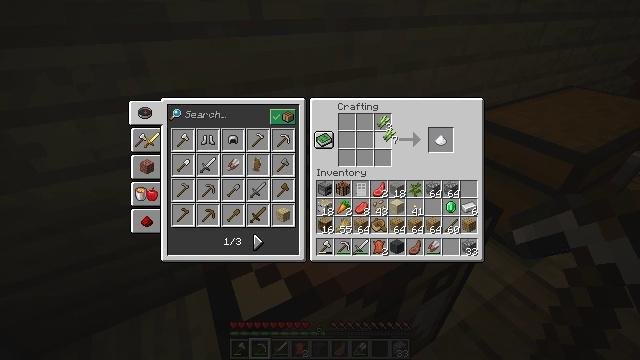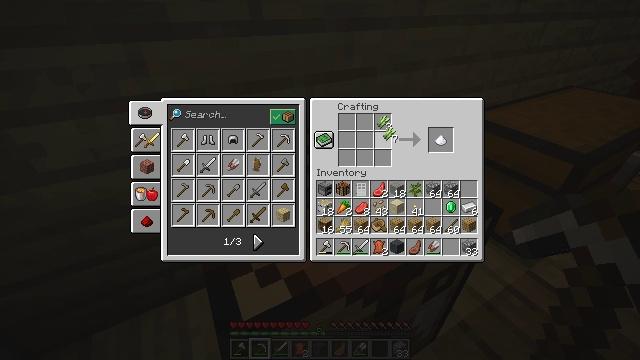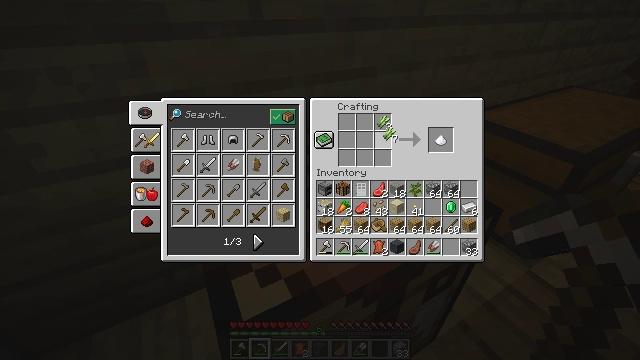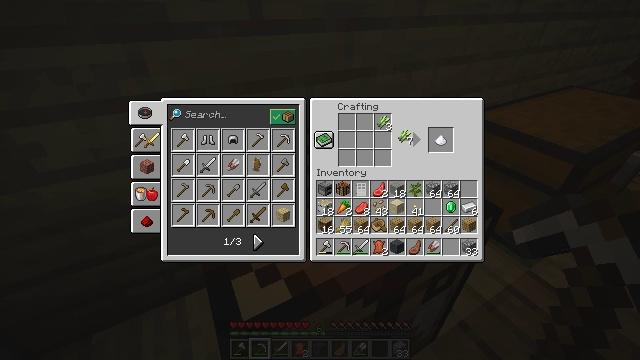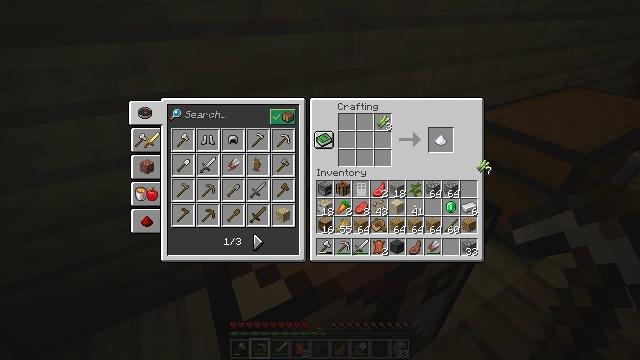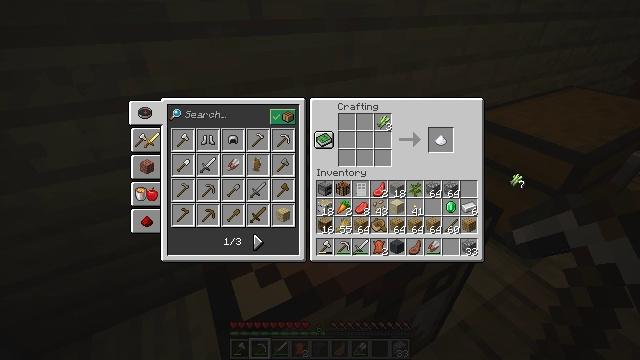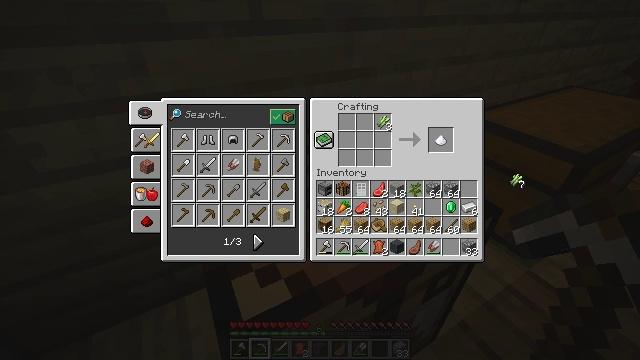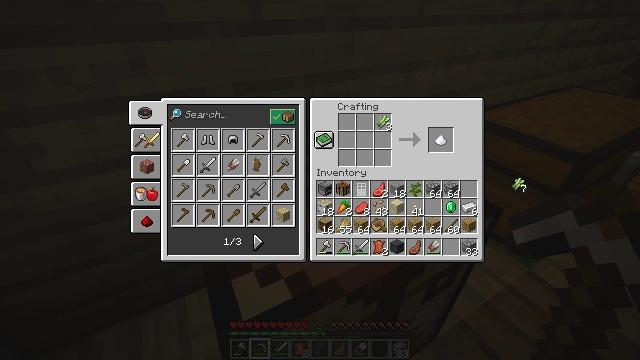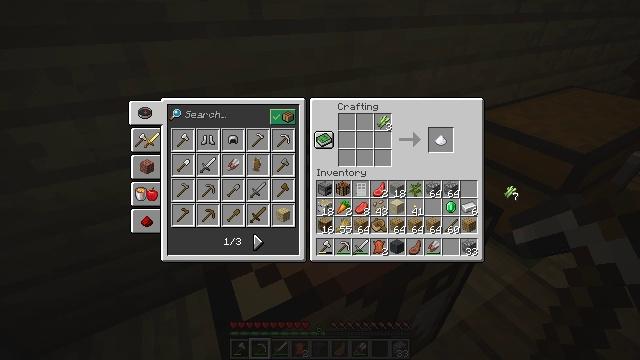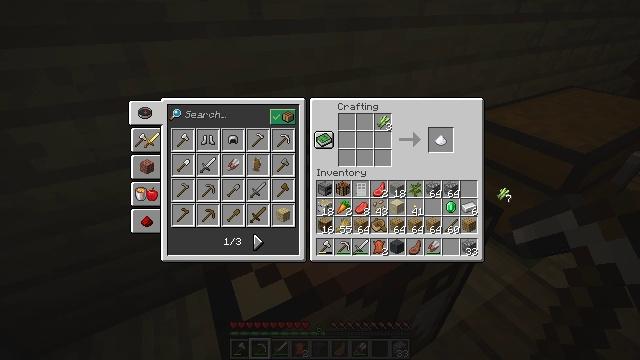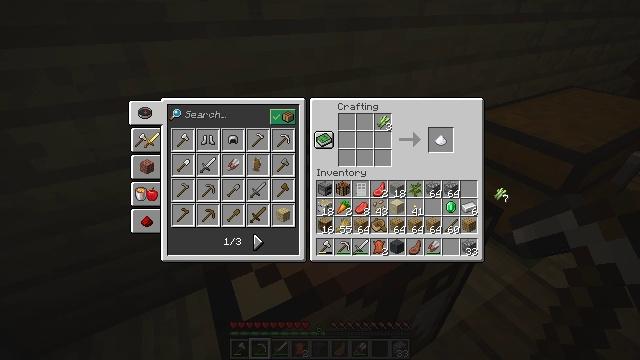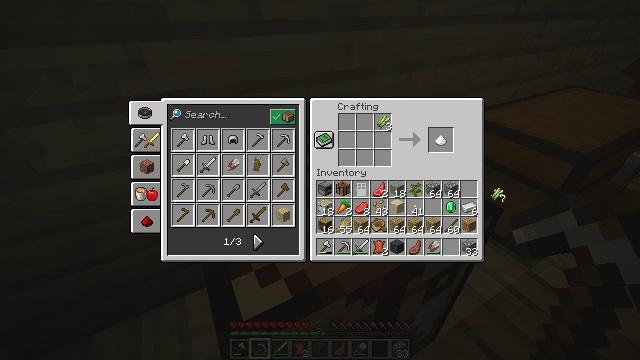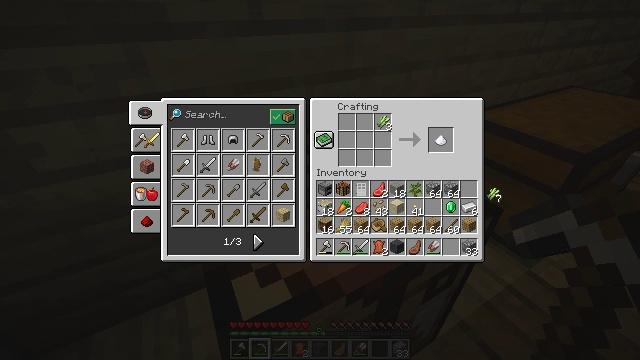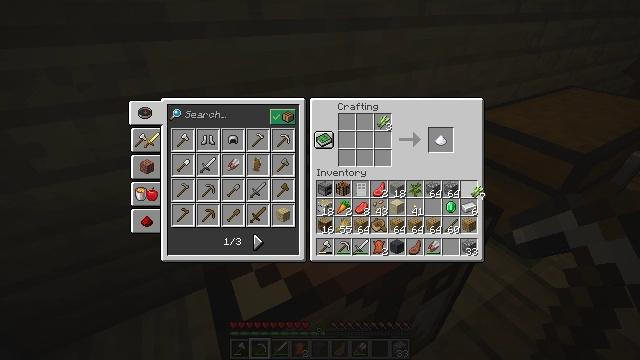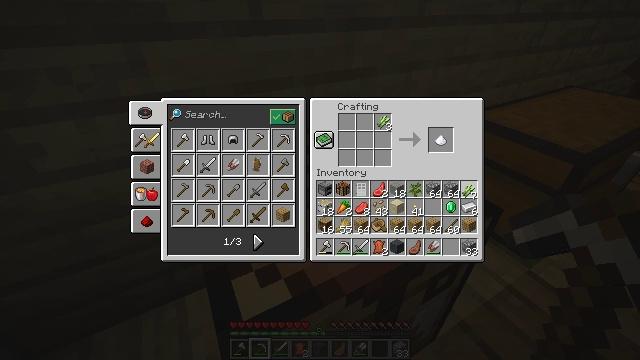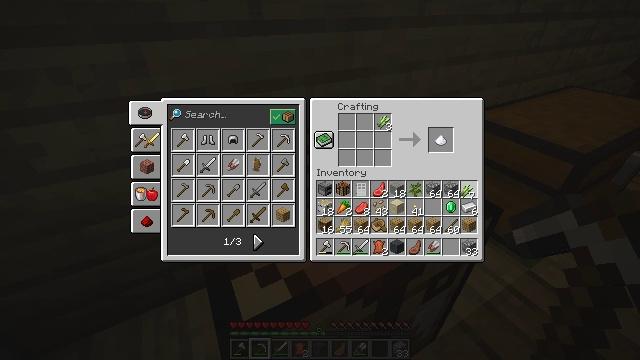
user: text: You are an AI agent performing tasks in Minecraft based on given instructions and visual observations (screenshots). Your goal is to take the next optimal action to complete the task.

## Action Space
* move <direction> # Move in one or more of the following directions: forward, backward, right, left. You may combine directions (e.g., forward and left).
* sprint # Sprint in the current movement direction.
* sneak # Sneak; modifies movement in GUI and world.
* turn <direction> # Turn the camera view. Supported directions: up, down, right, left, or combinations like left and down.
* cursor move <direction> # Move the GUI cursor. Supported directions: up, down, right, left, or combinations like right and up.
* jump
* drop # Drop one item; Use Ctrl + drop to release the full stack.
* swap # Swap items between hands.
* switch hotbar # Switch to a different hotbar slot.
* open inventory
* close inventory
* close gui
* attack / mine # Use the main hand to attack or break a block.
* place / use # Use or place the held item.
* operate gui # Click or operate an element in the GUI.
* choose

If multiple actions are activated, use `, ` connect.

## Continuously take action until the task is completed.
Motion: motion action
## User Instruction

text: Create sugar from sugarcane.
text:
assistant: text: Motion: no_op
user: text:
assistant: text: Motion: no_op
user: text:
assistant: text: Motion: cursor move right
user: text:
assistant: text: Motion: cursor move right and down
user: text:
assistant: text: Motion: cursor move right and down
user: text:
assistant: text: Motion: no_op
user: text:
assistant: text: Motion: no_op
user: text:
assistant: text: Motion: cursor move left and down
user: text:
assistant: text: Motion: cursor move left
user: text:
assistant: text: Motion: no_op
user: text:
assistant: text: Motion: no_op
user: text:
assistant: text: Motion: no_op
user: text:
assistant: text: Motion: cursor move left
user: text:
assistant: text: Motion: cursor move left
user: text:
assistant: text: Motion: no_op
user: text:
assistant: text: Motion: no_op
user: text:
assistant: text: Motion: no_op
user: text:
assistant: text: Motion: no_op
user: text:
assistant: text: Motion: operate gui
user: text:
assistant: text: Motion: operate gui
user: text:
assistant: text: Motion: operate gui
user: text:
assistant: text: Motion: no_op
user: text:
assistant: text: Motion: no_op
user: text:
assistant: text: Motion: no_op
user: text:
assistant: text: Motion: cursor move left and up
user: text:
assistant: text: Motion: no_op
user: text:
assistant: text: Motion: no_op
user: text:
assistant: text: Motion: cursor move up
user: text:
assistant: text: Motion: no_op
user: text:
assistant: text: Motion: no_op